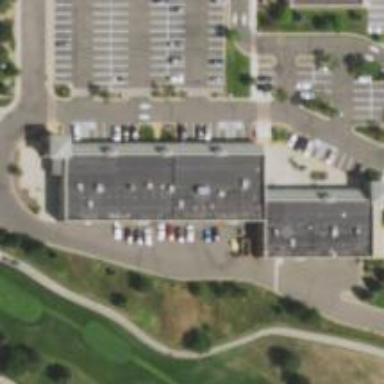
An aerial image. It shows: Veterinary facility.